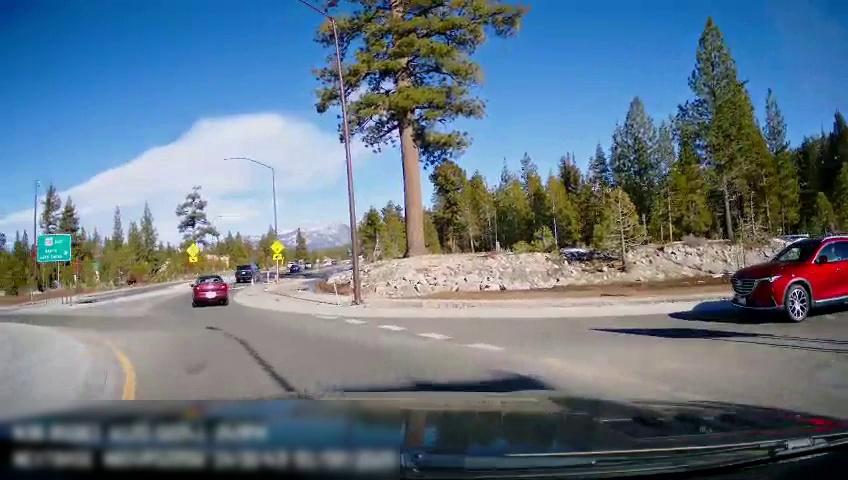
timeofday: Day
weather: Sunny
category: Drivable Space
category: Vehicles | Car
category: Vehicles | SUV
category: Vehicles | SUV
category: Lanes | Current Lane
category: Lanes | Current Lane
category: Traffic | Signs
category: Traffic | Signs
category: Traffic | Signs
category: Traffic | Signs